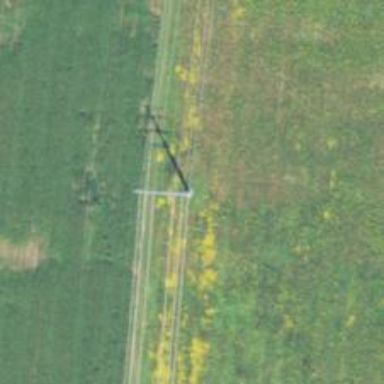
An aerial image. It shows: Power tower.